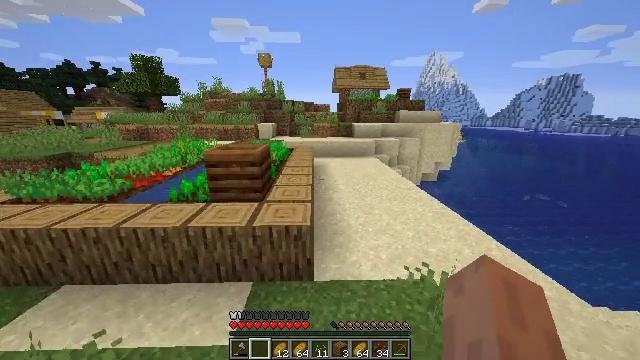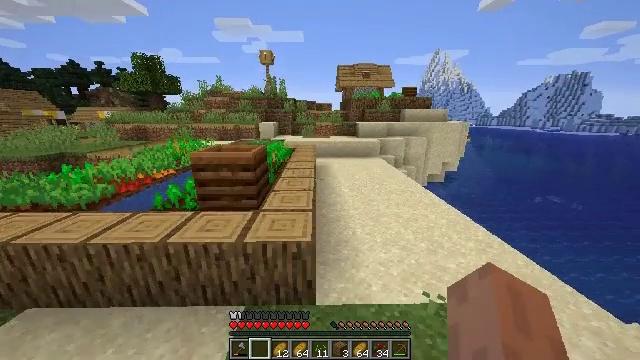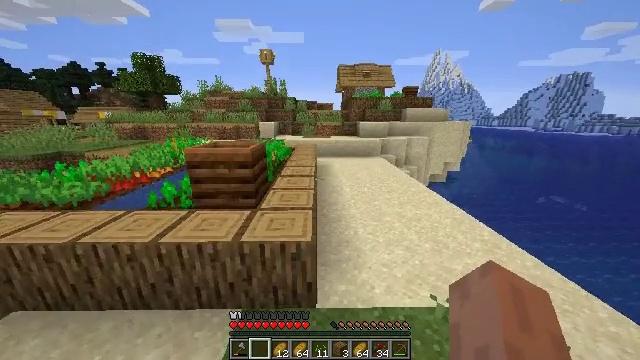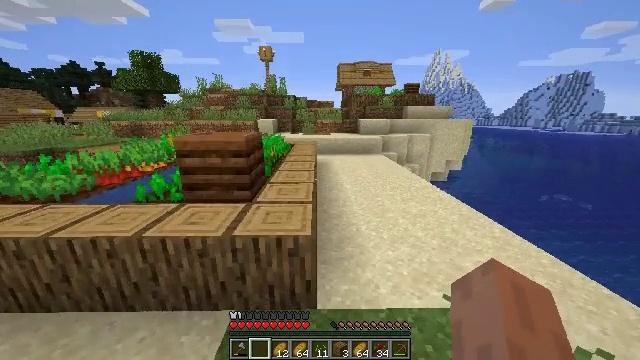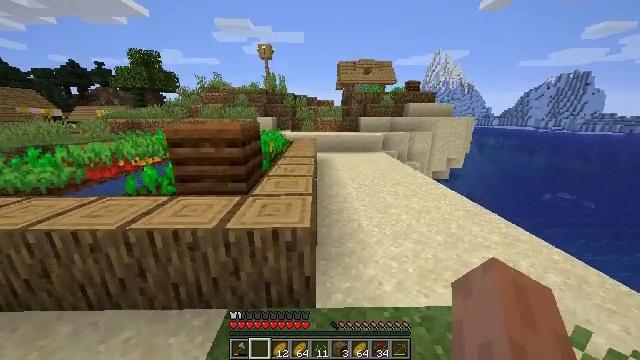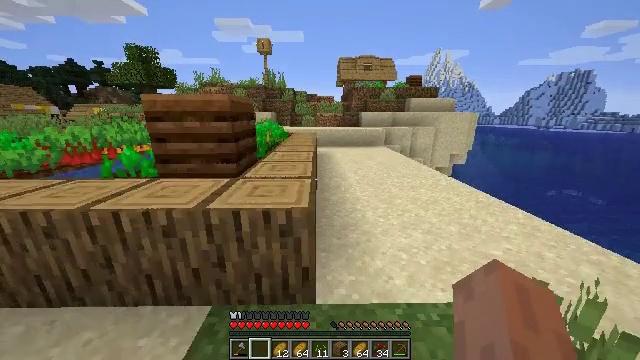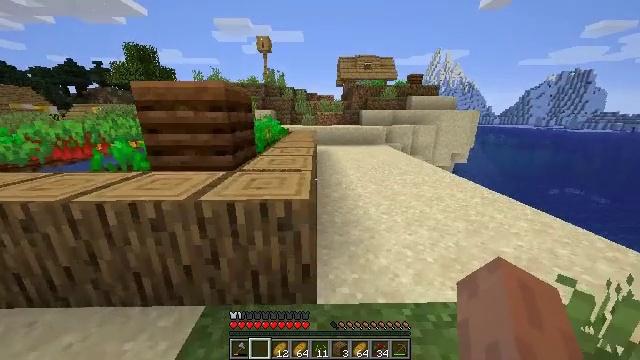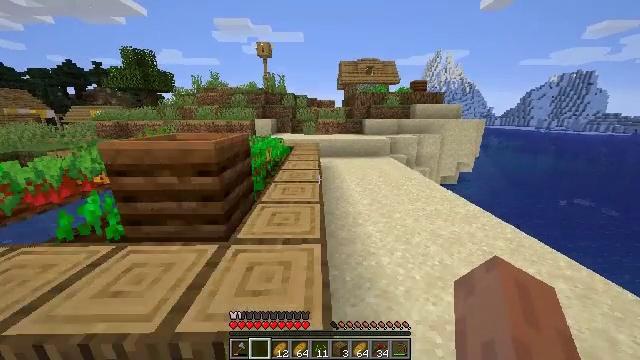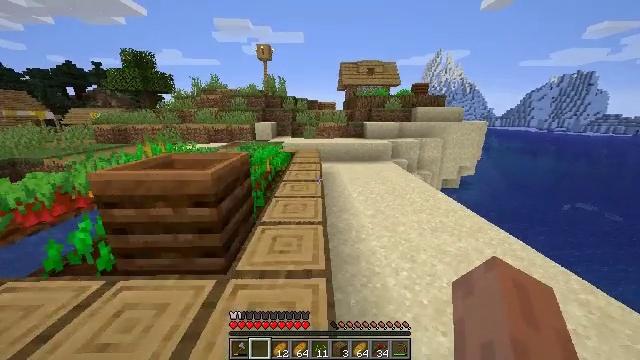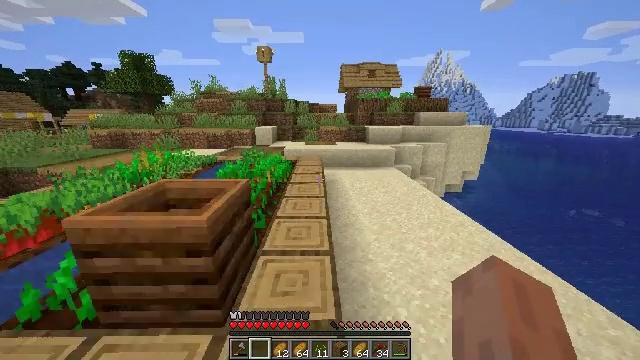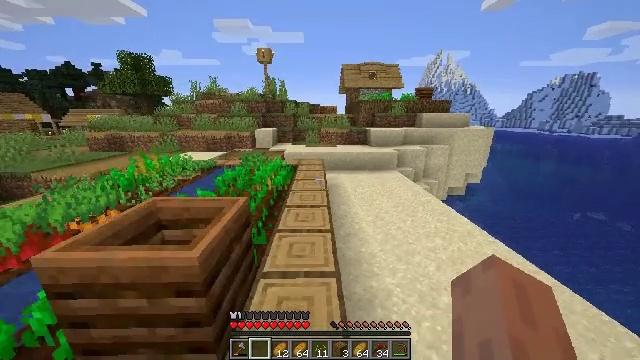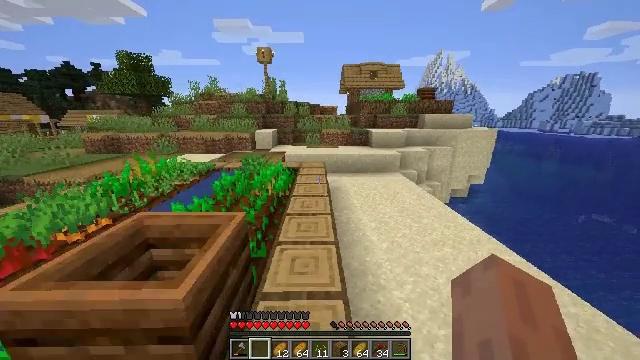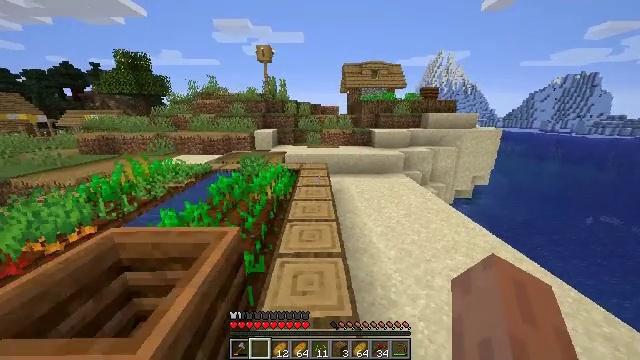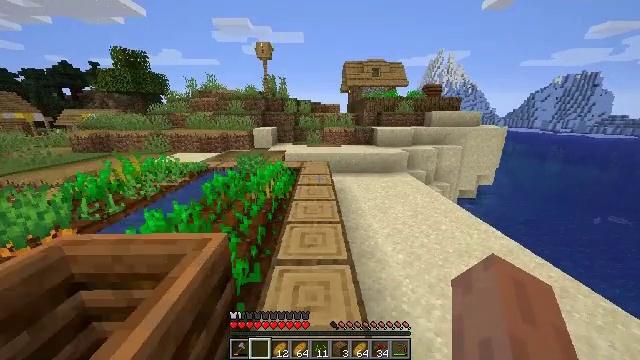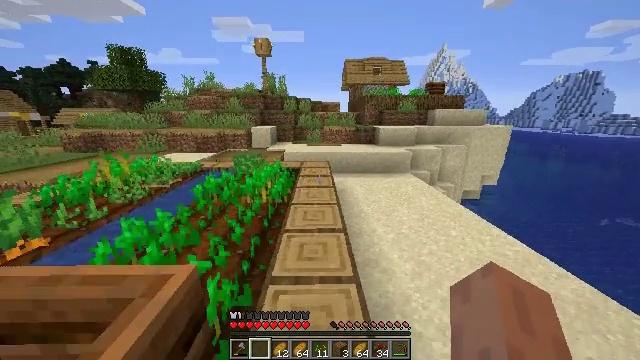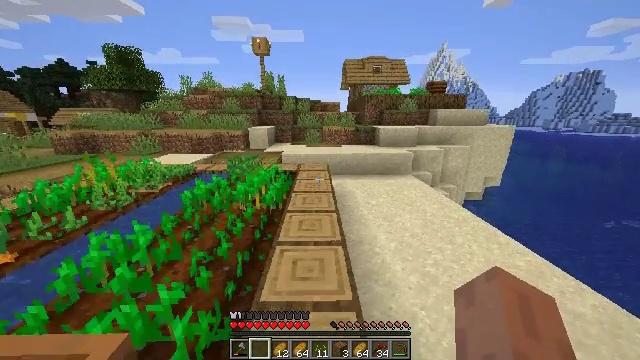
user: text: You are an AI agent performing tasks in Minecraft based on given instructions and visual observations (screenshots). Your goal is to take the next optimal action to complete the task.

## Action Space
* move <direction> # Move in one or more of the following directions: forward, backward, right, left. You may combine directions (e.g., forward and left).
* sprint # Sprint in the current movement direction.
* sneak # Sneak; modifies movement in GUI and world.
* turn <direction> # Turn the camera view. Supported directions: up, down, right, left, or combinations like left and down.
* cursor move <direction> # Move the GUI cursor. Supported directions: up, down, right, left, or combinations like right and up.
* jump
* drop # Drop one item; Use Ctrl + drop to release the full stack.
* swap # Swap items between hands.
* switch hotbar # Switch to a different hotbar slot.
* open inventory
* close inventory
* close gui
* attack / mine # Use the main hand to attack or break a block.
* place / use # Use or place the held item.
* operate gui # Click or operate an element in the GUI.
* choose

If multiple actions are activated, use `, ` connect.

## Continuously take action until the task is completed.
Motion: motion action
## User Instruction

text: Kill a villager.
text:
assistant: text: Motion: move forward
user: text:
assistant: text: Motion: move forward, jump
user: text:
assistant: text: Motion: move forward, jump
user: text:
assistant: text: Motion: move forward, jump
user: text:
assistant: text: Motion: move forward, jump
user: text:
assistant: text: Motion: move forward and move left, jump
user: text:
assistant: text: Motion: move forward and move left, jump
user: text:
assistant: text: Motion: move forward and move left, jump
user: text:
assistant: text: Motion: move forward, jump
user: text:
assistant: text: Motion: move forward, jump
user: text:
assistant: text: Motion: move forward, jump
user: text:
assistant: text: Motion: move forward, jump
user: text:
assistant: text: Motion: move forward and move right, jump
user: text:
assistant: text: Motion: move forward and move right, jump
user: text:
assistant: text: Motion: move forward and move right, jump
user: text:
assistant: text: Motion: move forward, jump
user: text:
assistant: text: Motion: move forward, jump
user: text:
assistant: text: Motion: move forward, jump
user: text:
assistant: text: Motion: move forward, jump
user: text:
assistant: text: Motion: move forward, jump
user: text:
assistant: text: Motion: move forward, jump
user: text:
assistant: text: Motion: move forward, jump
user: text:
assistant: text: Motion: move forward, jump
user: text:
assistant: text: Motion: move forward, jump
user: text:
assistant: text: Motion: move forward, jump
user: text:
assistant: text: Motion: move forward, jump
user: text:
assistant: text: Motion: move forward, jump
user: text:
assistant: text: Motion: move forward, jump
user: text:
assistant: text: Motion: move forward, turn left, jump
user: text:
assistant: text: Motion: move forward, turn left, jump